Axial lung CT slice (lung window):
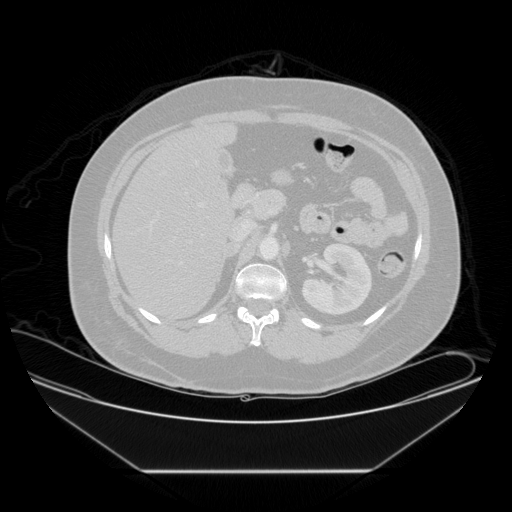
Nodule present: no